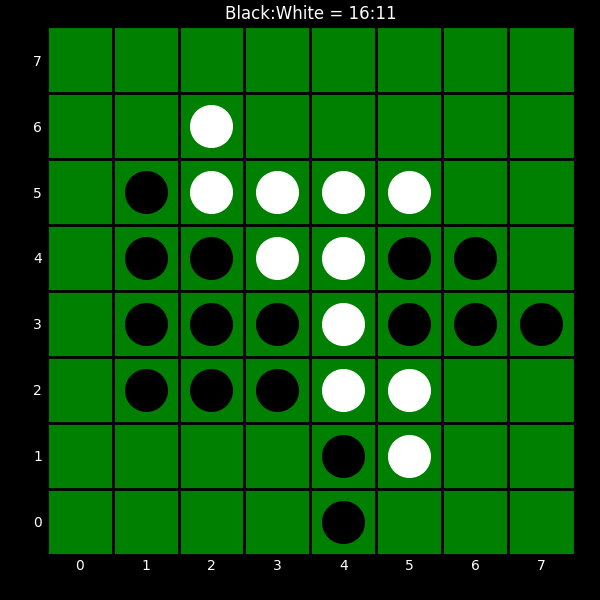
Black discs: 16
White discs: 11